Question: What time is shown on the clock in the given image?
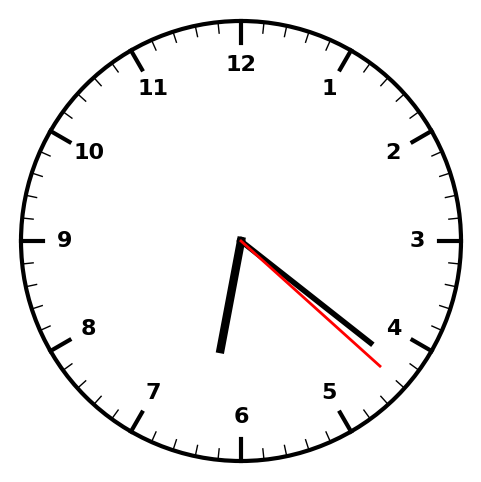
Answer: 06:21:22